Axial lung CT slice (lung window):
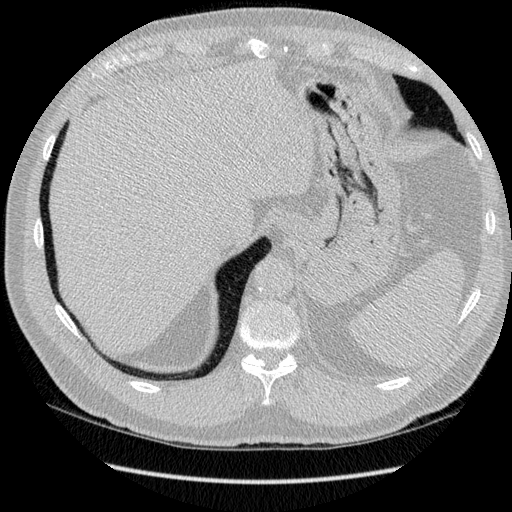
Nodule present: no